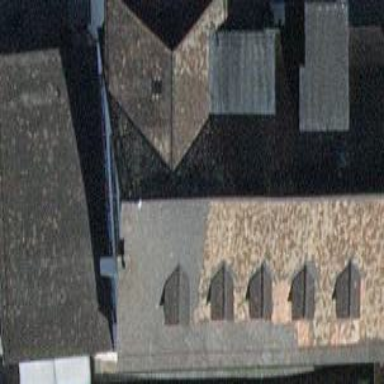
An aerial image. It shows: Historic castle building.